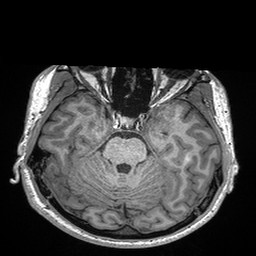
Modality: T1w
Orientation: coronal
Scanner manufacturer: siemens
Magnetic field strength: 3 T
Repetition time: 2.3 s
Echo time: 0.00298 s